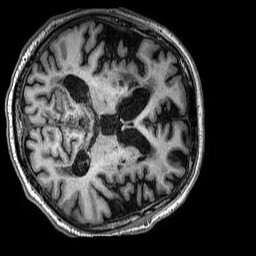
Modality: T1w
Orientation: axial
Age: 70
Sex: male
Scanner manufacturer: philips
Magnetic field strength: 3 T
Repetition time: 0.006949 s
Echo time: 0.003195 s